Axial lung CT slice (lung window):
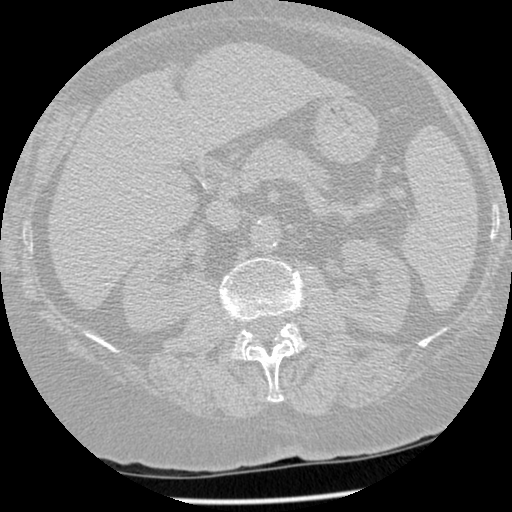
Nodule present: no